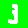
Digit: 3